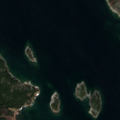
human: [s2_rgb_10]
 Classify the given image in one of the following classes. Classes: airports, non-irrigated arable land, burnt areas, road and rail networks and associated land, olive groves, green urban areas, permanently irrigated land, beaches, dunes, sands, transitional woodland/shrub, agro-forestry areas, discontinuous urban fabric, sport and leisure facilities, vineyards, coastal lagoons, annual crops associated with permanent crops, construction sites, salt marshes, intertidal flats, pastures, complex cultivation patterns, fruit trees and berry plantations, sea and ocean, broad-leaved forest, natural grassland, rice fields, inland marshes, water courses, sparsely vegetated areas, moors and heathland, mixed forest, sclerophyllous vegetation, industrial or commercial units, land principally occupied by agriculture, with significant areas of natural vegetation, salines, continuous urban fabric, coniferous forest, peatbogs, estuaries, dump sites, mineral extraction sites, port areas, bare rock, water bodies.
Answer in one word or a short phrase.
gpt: coniferous forest, mixed forest, sea and ocean